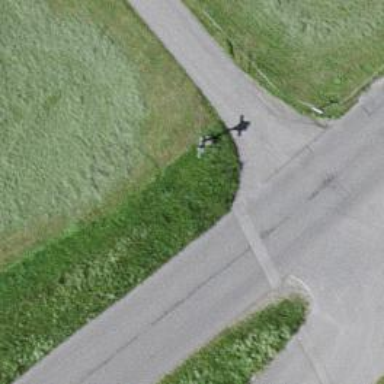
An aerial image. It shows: Wayside cross with historic significance.